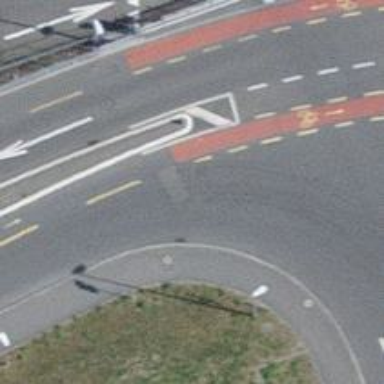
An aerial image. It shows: Unclassified road with asphalt surface. There is cycle lane on the left side.